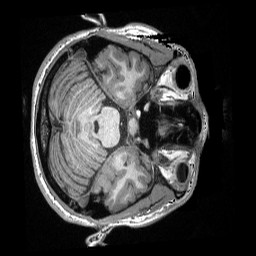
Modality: T1w
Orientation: axial
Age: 21
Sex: female